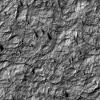
Atmospheric dust classification: not_dusty